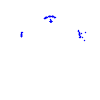
Particle: kaon